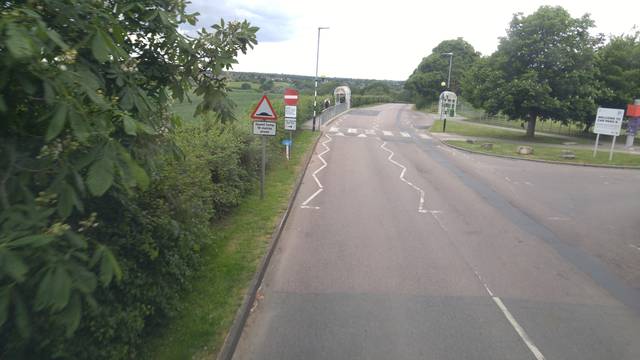
Region: United Kingdom
Coordinates: 51.874, 0.9481